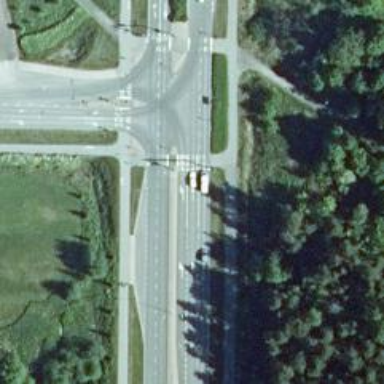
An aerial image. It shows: Secondary road with asphalt surface.